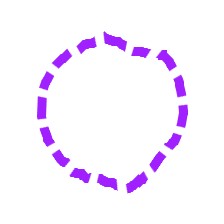
Shape: circle